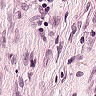
Metastatic tissue present: no